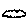
Label: cloud